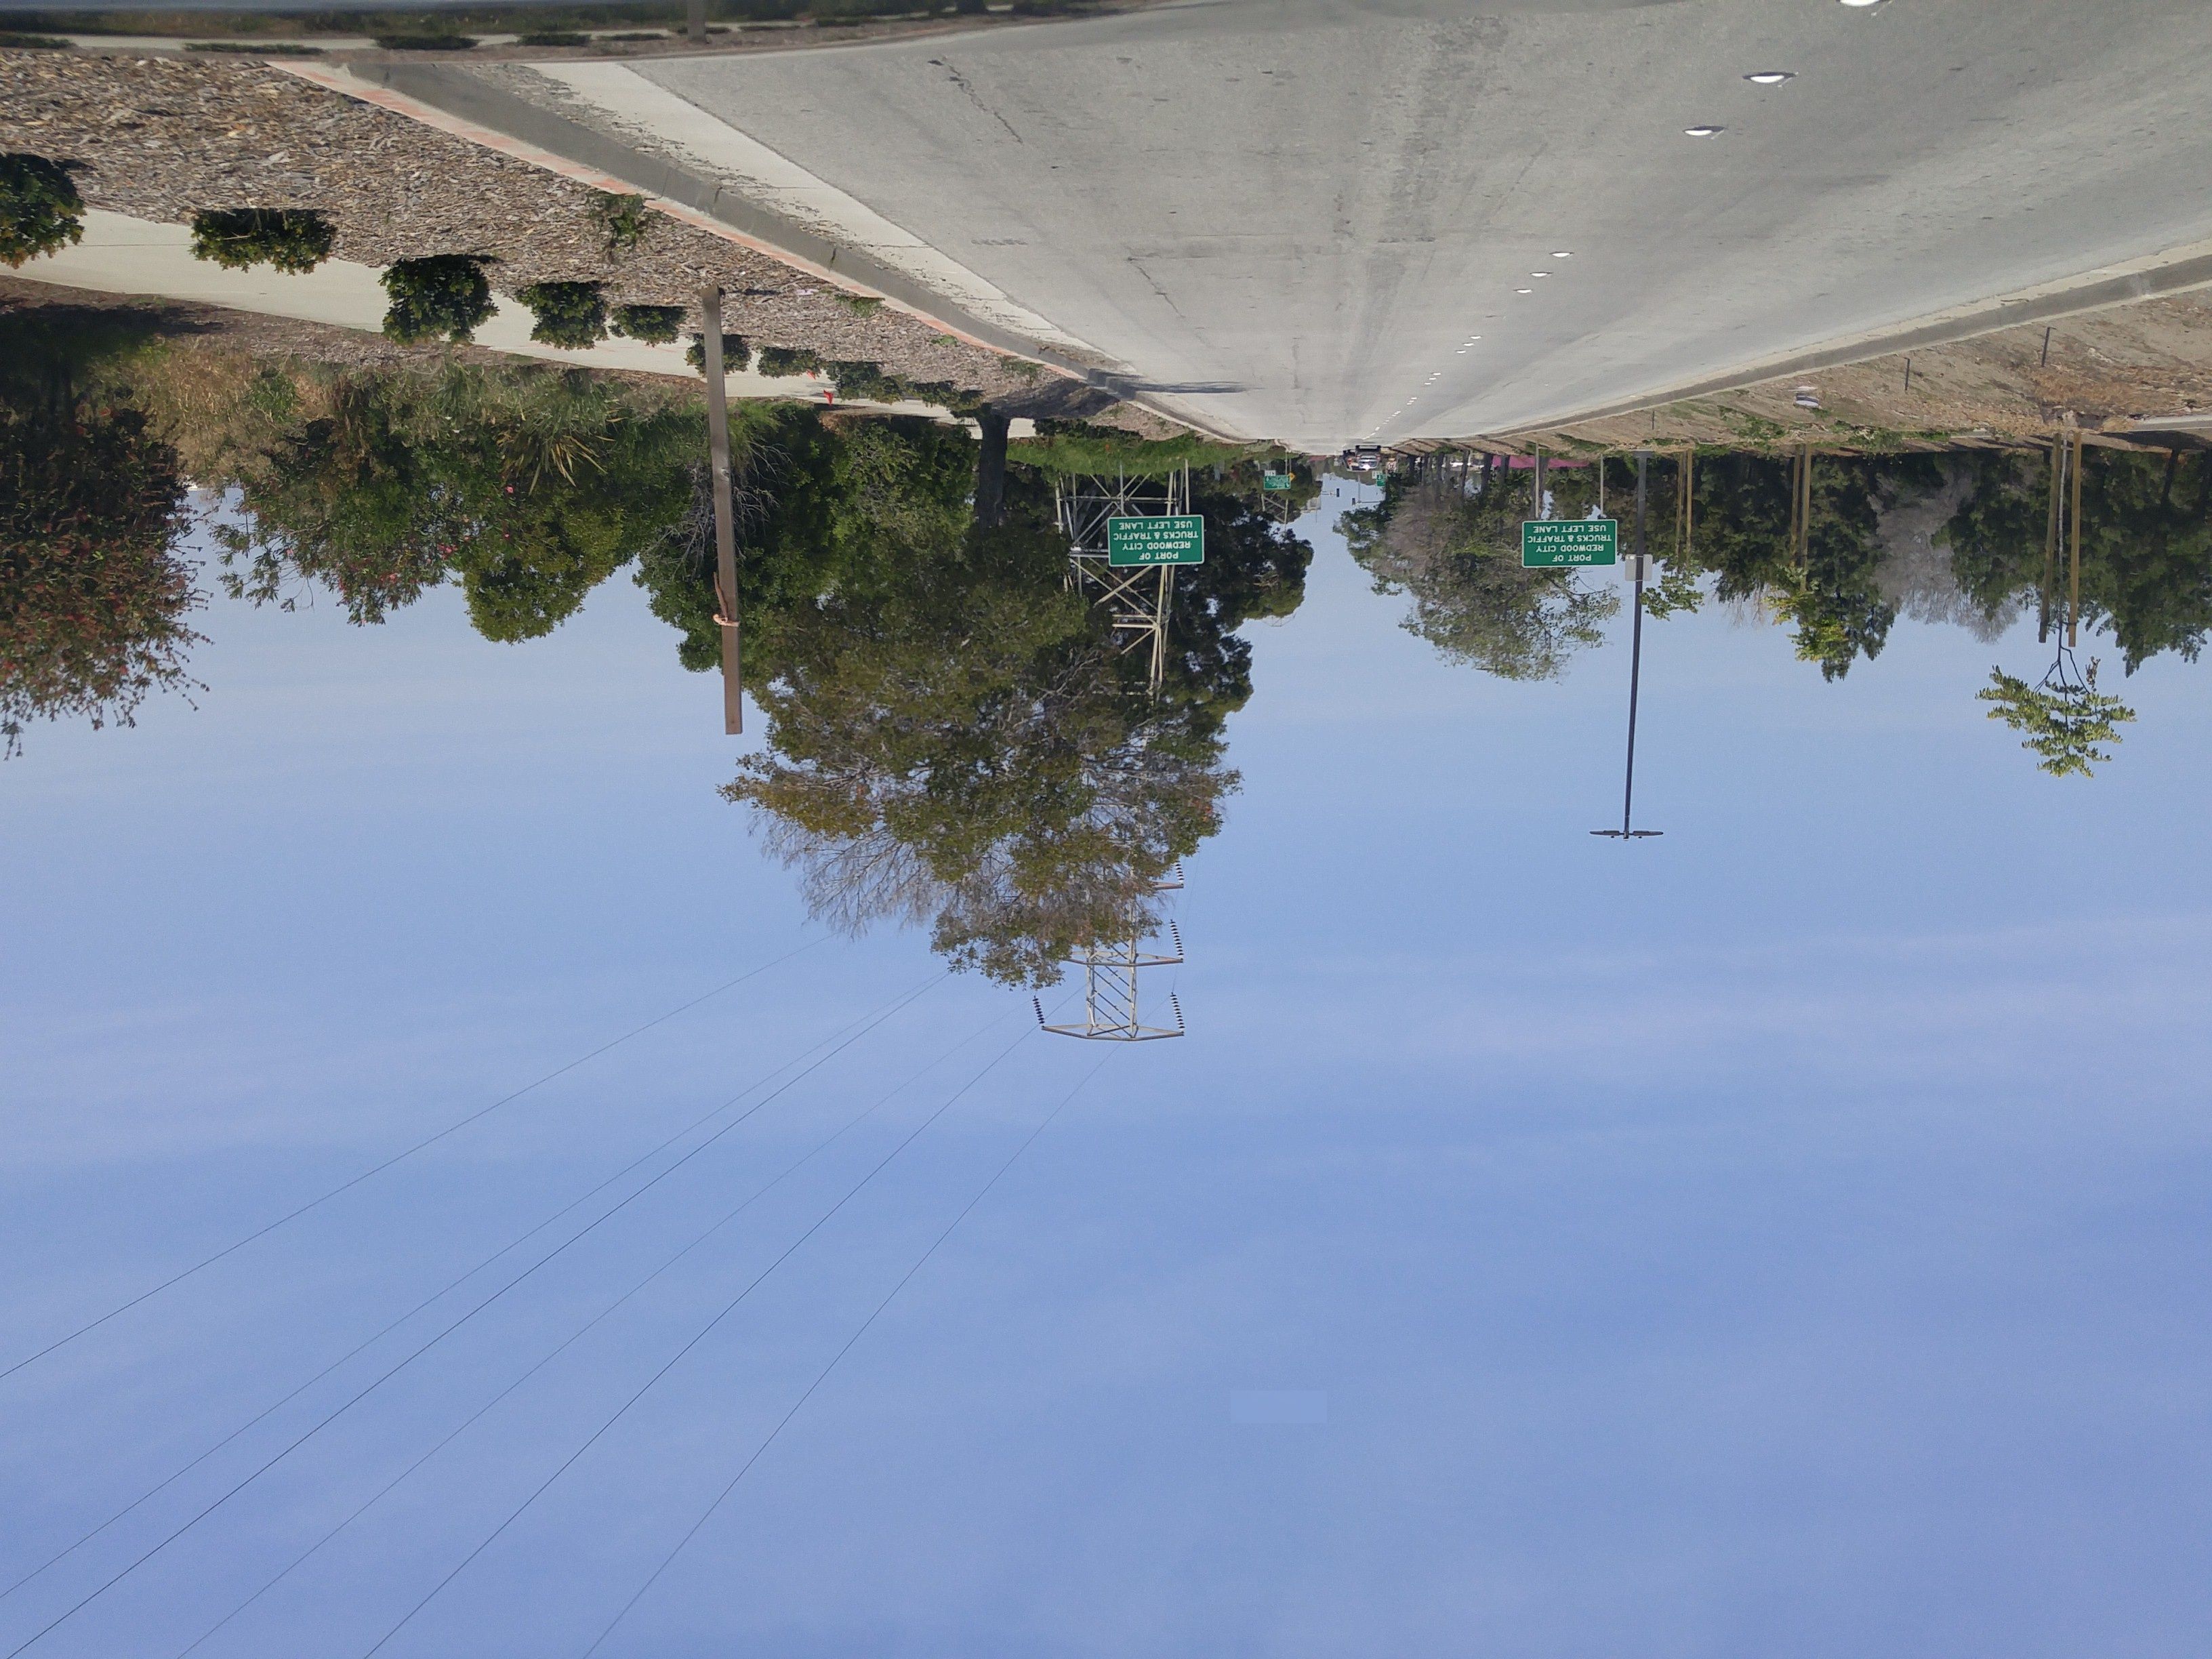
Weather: clear
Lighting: day
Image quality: good
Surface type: driving surface
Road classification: primary
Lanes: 2
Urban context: low density rural
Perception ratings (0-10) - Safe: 1.56, Lively: 1.28, Beautiful: 6.52, Boring: 3.79, Depressing: 7.42, Wealthy: 6.79